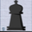
Piece: bK